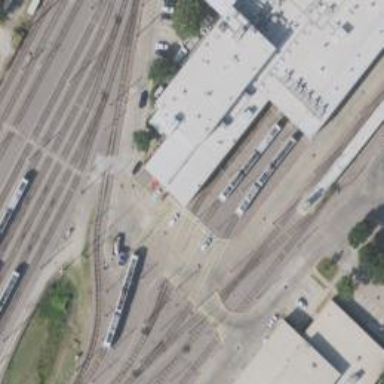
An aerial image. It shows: Light rail service yard with electrified contact lines.